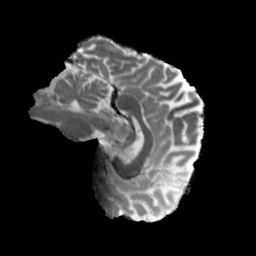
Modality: MD
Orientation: sagittal
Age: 30
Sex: male
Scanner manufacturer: siemens
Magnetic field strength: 6.98 T
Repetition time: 7.776 s
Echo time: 0.076 s